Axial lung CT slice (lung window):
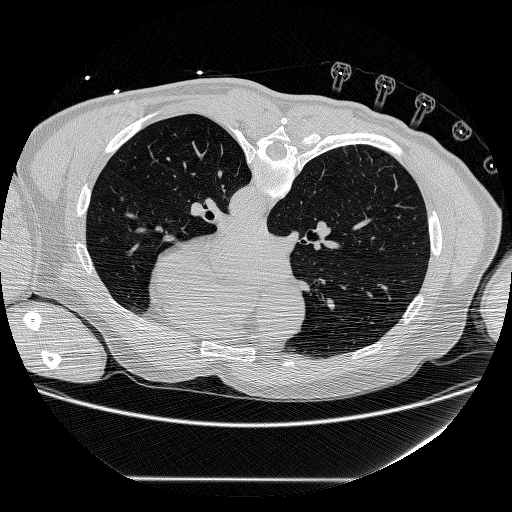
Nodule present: no